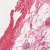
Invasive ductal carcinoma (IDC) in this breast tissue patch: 0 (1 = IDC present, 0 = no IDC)